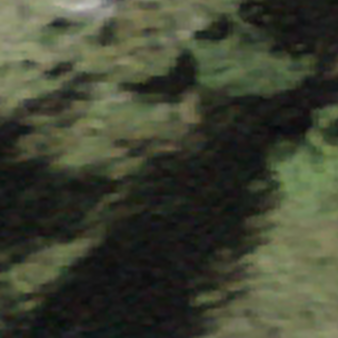
Label: other